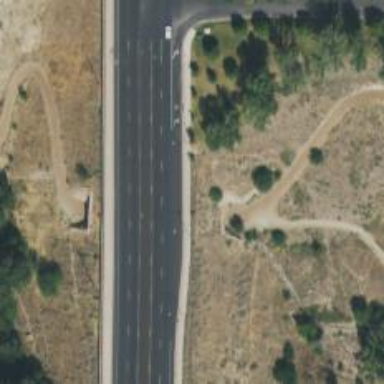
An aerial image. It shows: Primary highway with embankment.